Question: I'm working on a spreadsheet that formats a report pulled externally from an application. Most of my formatting is done, but for one portion of it I just need to select all cells in range A9:I where Z is the number of rows up until a specific string (not including the string itself).
<URL> is an example sheet. I need everything from A1:I649 selected, it's the row right above cell A650, which always has the string "***Total" in it. This report is dynamic, so changes length every day, but I formatted it so that ***Total always appears at the bottom. I just can't figure out how to select everything up until it for the next part of my script. I've already set up the rest of my code, I just need to nail this portion of it.
I made a shorthand image for a visual. In this case, I need A10:I30 to be my selected range, as it's the row right before ***Total

Just need it selected, because the rest of my script handles the rest of the formatting.
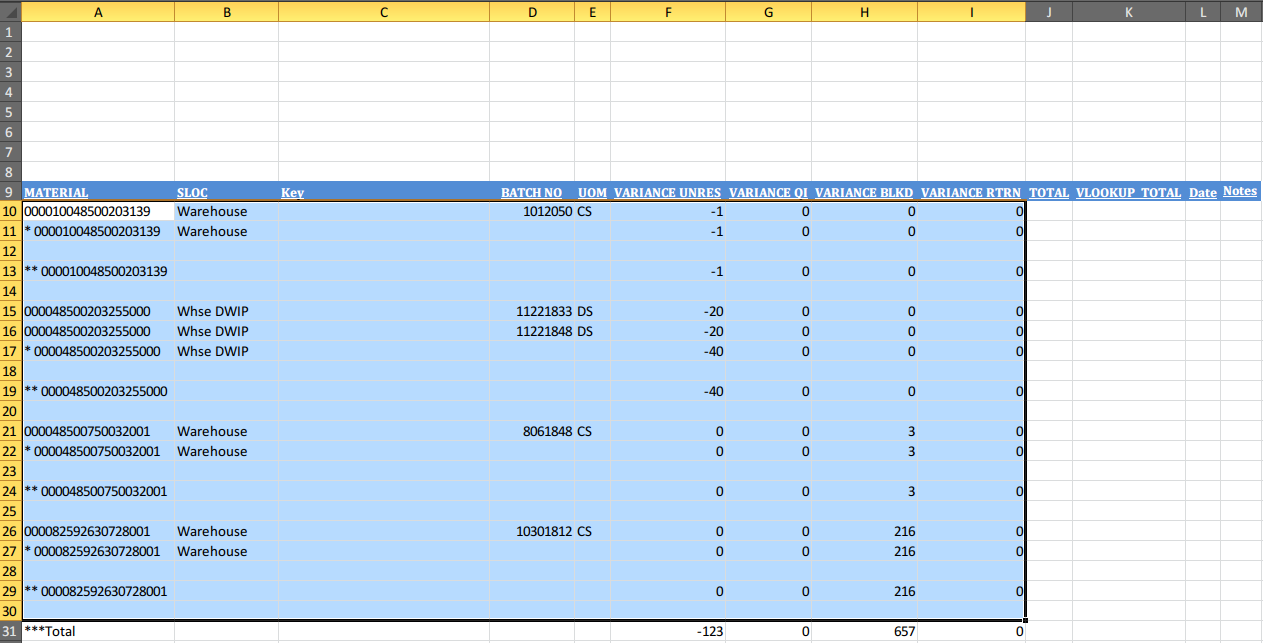
Answer: try,
'''
dim rng as range, m as variant
with worksheets("sheet1")
m = application.match("~*~*~*total", .range("I:I"), 0)
if not iserror(m) then
set rng = .range(.cells(9, "A"), .cells(m - 1, "I"))
debug.print rng.address(0, 0)
rng.select
end if
end with
'''
Note the escape characters ('~' or tilde) that are used to remove the wildcard characteristics of the asterisks.